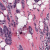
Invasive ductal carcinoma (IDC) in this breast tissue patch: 1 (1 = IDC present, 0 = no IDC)